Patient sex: M
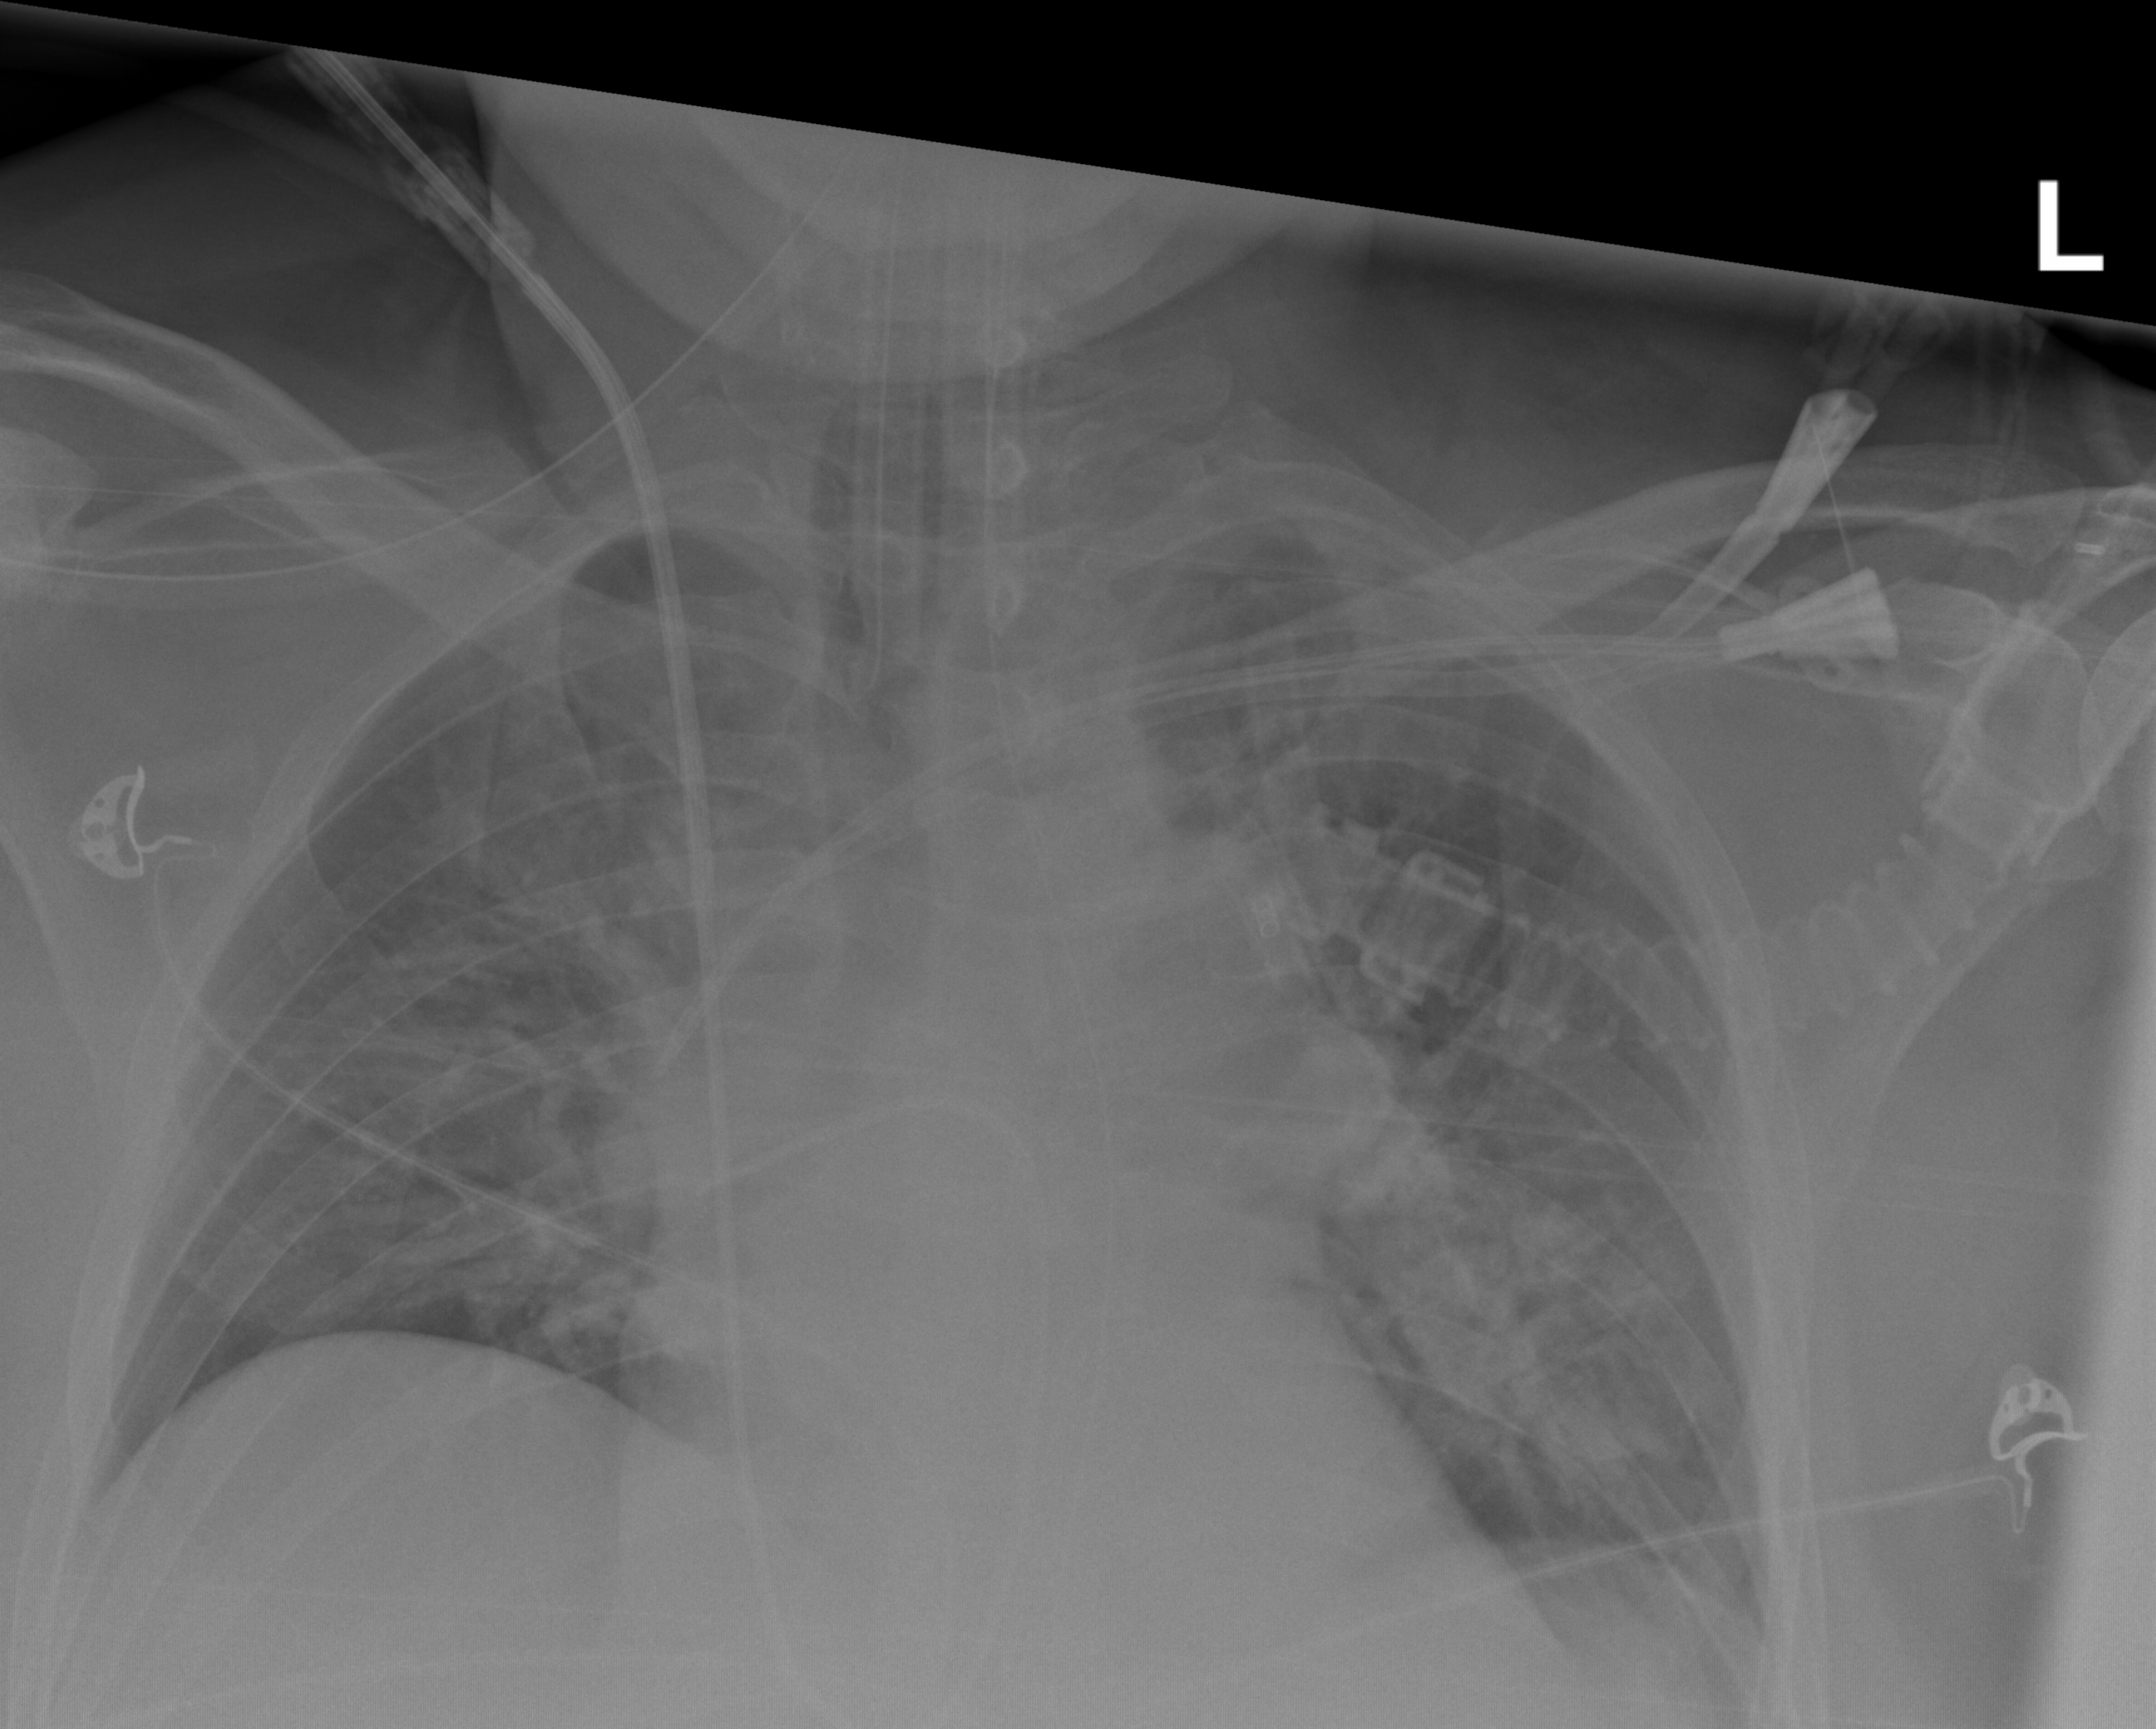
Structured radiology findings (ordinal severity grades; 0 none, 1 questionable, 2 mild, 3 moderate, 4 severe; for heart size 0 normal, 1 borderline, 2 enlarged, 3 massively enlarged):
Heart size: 2
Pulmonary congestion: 3
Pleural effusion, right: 0
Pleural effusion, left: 0
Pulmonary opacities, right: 2
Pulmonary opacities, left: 2
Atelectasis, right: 0
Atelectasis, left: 0